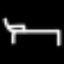
Label: bed